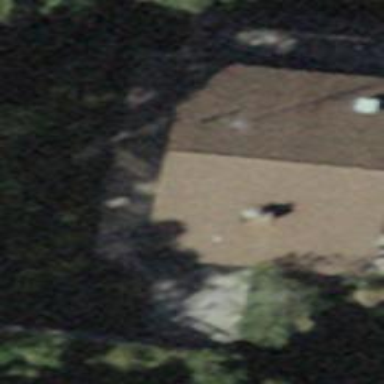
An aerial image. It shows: Building with tile roof.